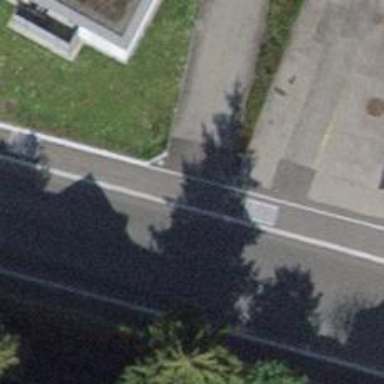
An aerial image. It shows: Unmarked crossing with traffic calming table.